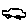
Label: car